Interaction volume radius: 5 \u00c5
Interaction volume height: 30 \u00c5
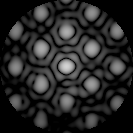
Disorder parameter: 0.2193